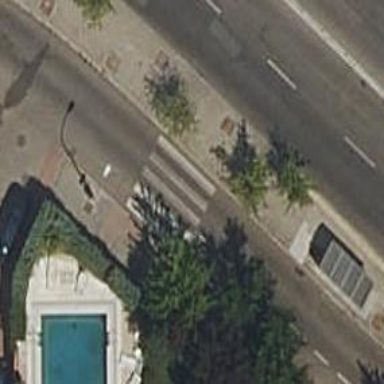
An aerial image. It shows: Marked crossing on the road.